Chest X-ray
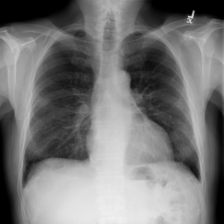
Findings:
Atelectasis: negative
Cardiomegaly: negative
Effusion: positive
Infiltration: negative
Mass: negative
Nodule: negative
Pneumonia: negative
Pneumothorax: negative
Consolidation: negative
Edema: negative
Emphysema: negative
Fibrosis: negative
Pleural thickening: negative
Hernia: negative